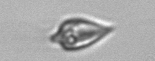
Label: Oxytoxum